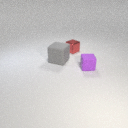
small purple rubber cube to the right of small red metal cube